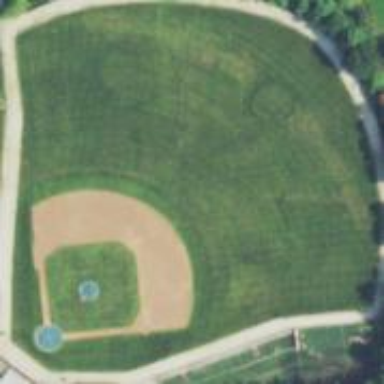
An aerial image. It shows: Baseball pitch for leisure land activities.